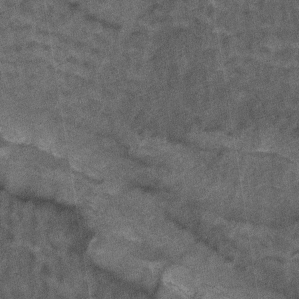
Label: non_frost